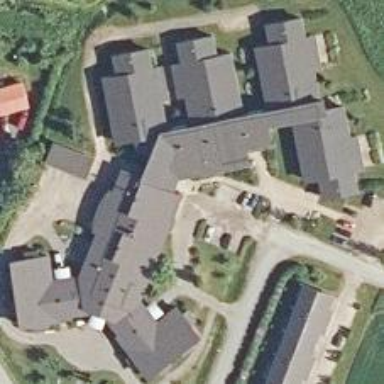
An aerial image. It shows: Building.